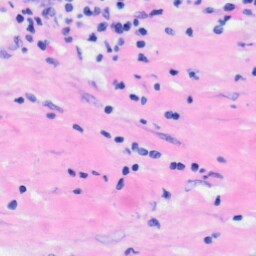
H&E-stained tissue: Liver